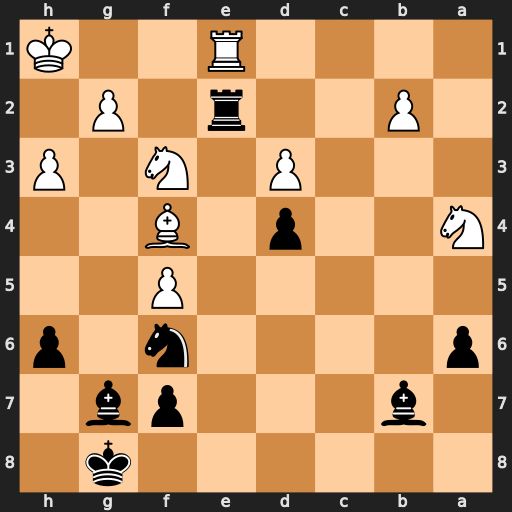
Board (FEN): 6k1/1b3pb1/p4n1p/5P2/N2p1B2/3P1N1P/1P2r1P1/4R2K
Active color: b
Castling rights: -
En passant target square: -
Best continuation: Bxf3 Rxe2 Bxe2